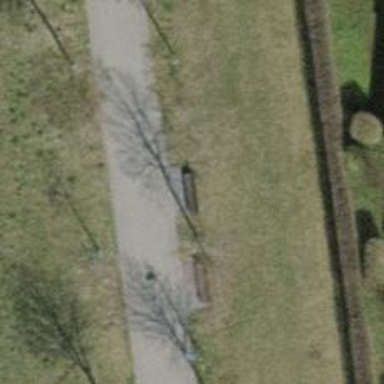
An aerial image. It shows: Brown bench in the vicinity.